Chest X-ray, PA view. Patient: 50 years old, sex M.
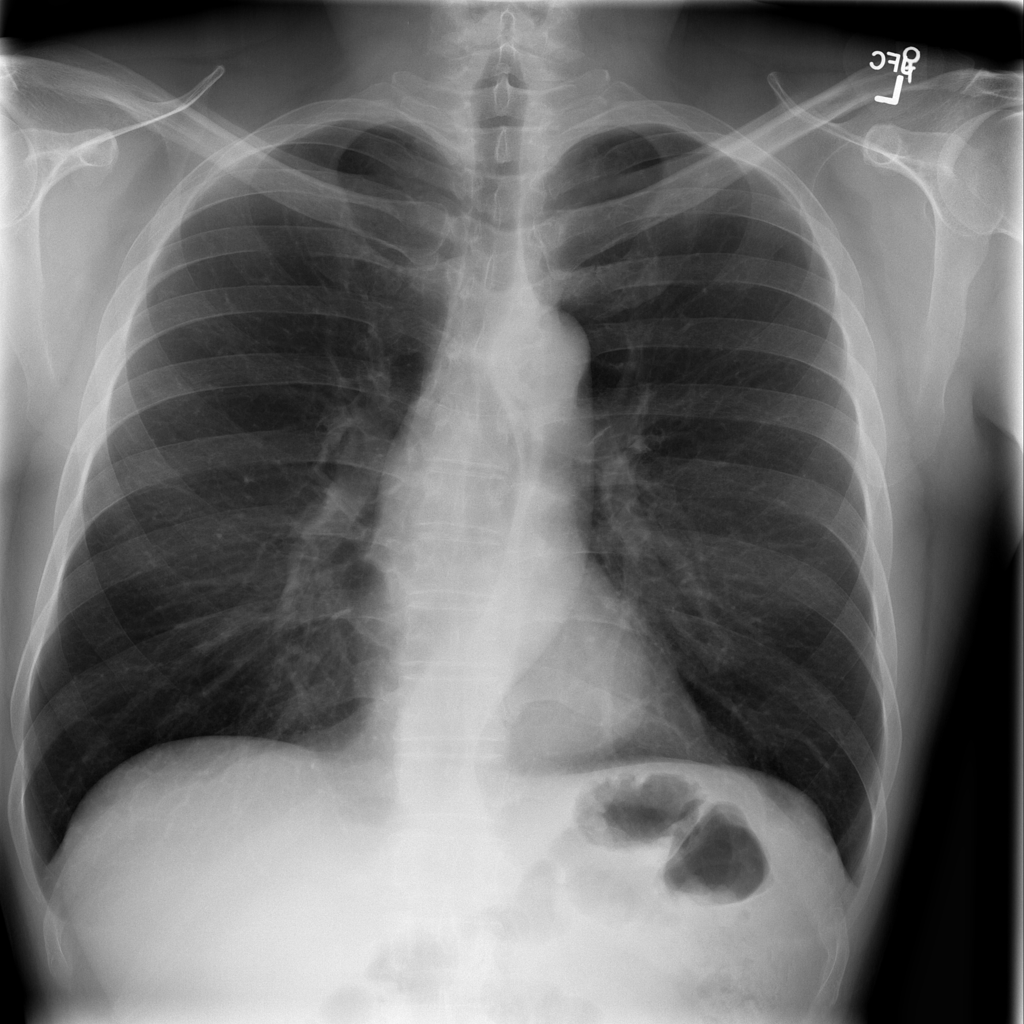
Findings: Infiltration